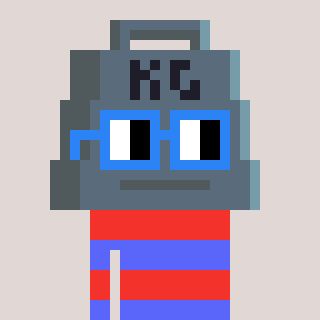
a pixel art character with square blue glasses, a weight-shaped head and a purple-colored body on a warm background